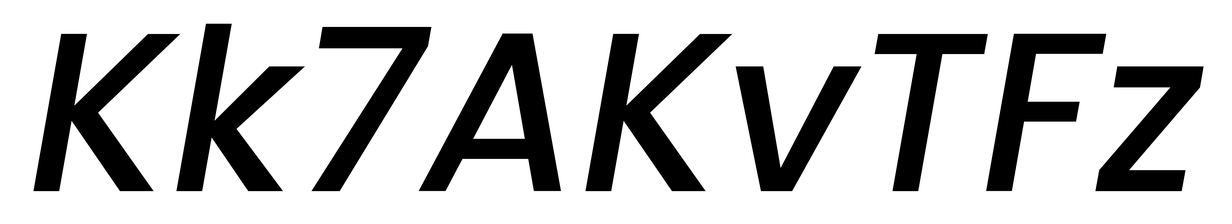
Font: Poppins-MediumItalic